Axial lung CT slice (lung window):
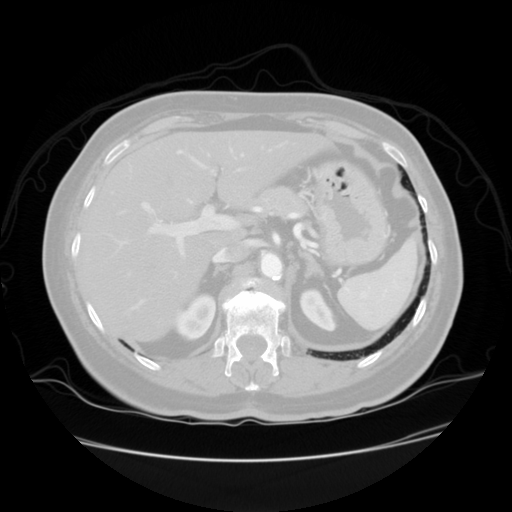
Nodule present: no